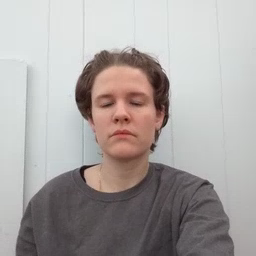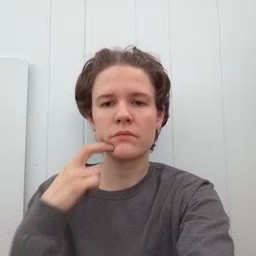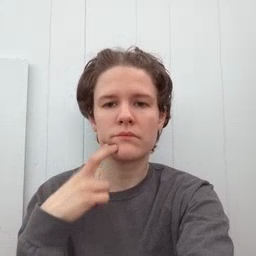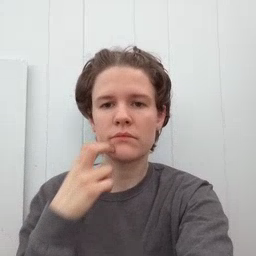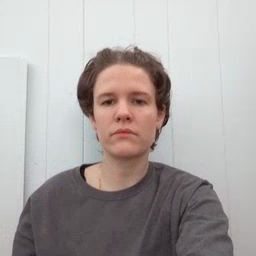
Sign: gum